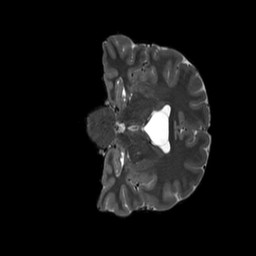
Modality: T2w
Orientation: coronal
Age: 23
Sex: male
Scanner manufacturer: siemens
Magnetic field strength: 3 T
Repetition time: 3.2 s
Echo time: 0.566 s